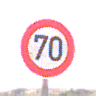
Verkehrszeichen: Geschwindigkeit70
Umgebung: Outdoor, Nature
Tageszeit: MorningAfternoon
Wetter: Overcast
Licht: Natural
Jahreszeit: NotSpecified
Kontrast: LowContrast